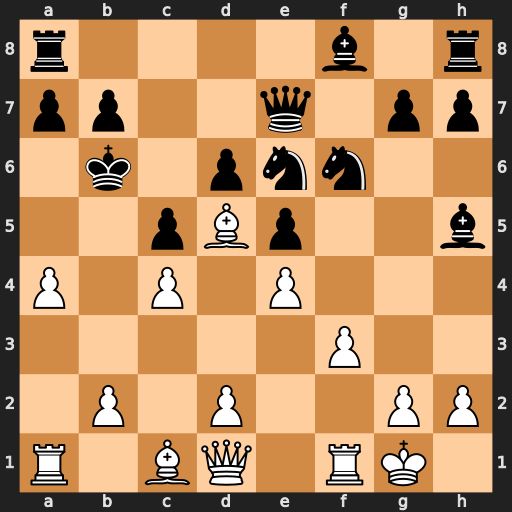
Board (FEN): r4b1r/pp2q1pp/1k1pnn2/2pBp2b/P1P1P3/5P2/1P1P2PP/R1BQ1RK1
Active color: w
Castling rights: -
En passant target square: -
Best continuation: Qb3+ Kc7 Qxb7+ Kd8 Qxa8+